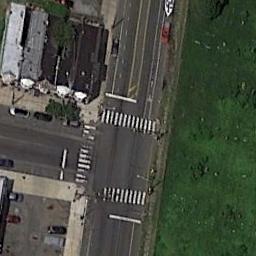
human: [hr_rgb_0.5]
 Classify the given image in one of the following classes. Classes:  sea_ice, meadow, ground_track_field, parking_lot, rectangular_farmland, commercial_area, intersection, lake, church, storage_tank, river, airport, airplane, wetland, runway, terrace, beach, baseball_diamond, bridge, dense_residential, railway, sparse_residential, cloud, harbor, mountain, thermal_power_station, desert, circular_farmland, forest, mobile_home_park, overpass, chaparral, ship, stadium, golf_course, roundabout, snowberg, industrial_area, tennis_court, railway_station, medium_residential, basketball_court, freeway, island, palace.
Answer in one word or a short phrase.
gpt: intersection